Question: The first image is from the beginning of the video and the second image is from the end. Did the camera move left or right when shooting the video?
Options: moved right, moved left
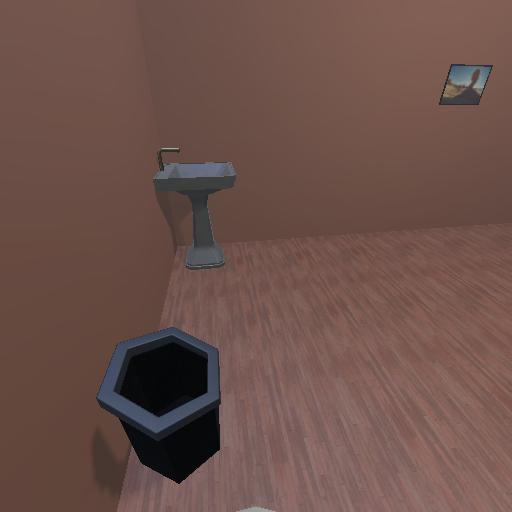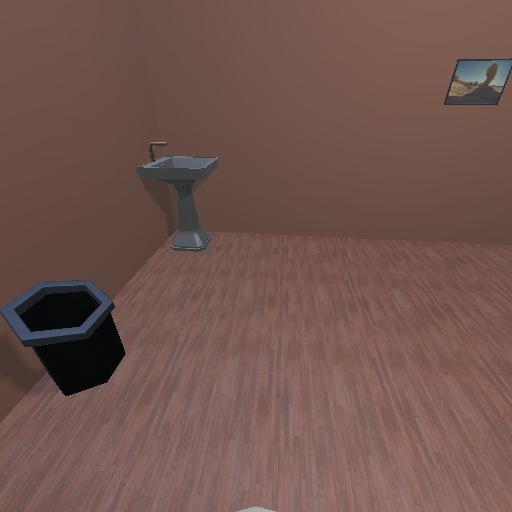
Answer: moved right